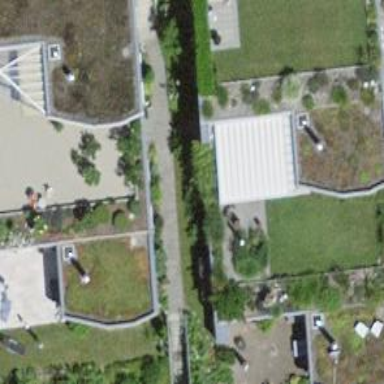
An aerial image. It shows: Residential building.